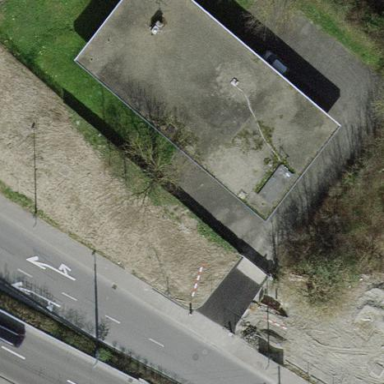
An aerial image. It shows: Industrial building.